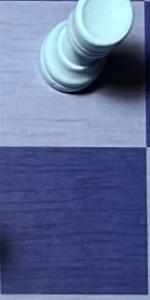
Label: Empty